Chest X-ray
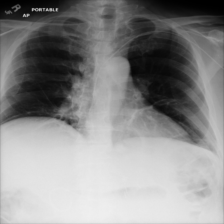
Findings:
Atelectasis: positive
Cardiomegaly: negative
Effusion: negative
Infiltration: negative
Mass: negative
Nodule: negative
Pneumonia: negative
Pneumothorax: negative
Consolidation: negative
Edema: negative
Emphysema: negative
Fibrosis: negative
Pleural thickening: negative
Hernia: negative